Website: home-depot
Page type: billing-address
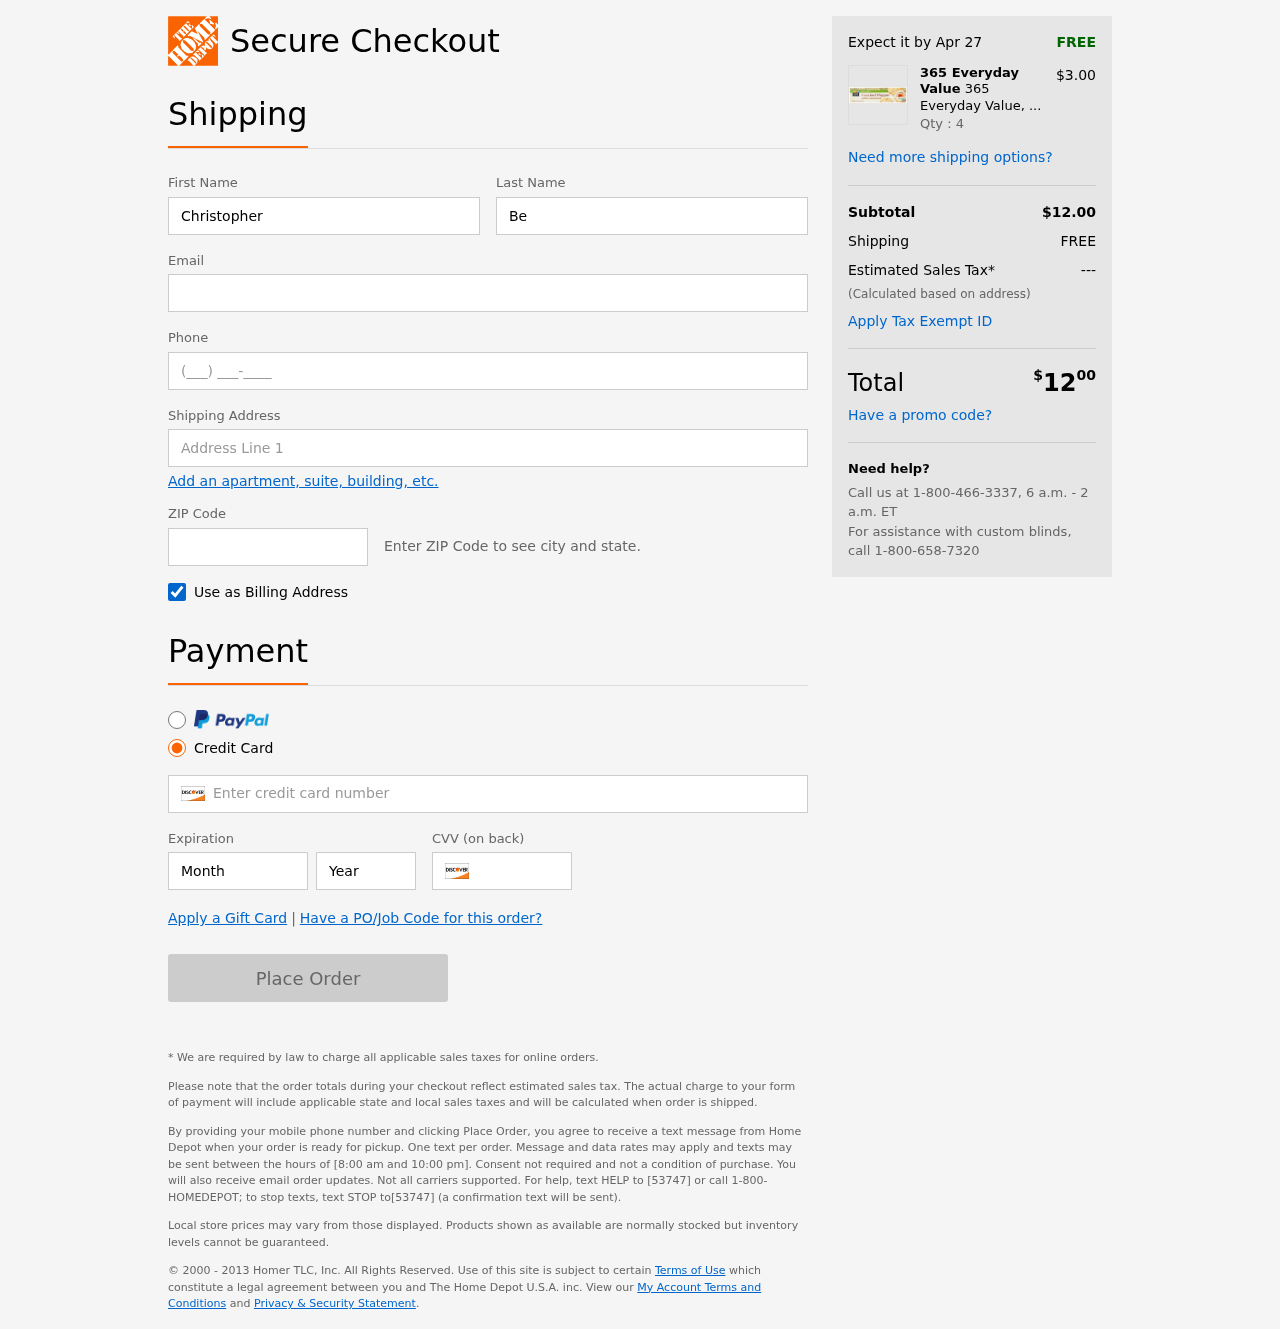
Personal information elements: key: PII_FIRSTNAME
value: Christopher
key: PII_LASTNAME
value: Benitez
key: PII_EMAIL
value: christopher.benitez@gmail.com
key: PII_PHONE
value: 4629864029
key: PII_STREET
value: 35781 Wilson Avenue
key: PII_POSTCODE
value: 29646
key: PII_CARD_NUMBER
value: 6011 8368 7074 9588
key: PII_CARD_EXPIRY_MONTH
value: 04
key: PII_CARD_CVV
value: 260
Product elements: key: PRODUCT1_BRAND
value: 365 Everyday Value
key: PRODUCT1_NAME
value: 365 Everyday Value, Organic Cracked Pepper Water Crackers, 4.4 oz
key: PRODUCT1_PRICE
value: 3
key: PRODUCT1_QUANTITY
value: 4
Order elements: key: ORDER_DELIVERY_DATE
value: Apr 27
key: ORDER_SUBTOTAL
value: $12.00
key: ORDER_SHIPPING_COST
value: FREE
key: ORDER_TAX
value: ---
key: ORDER_TOTAL2
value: $1200